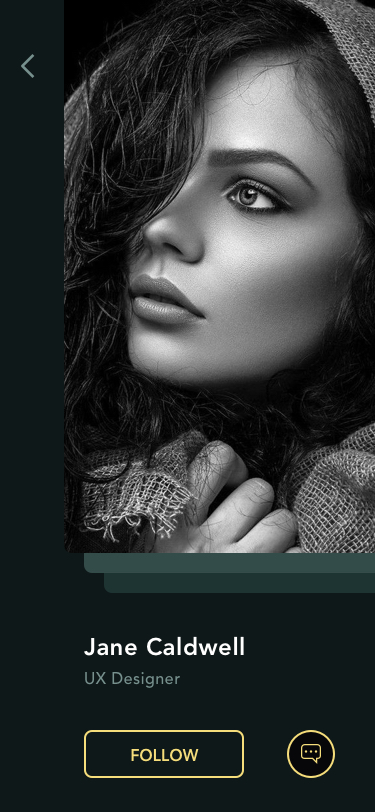
Text in this UI design:
Jane Caldwell
UX Designer